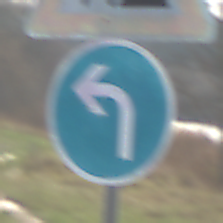
Verkehrszeichen: VorgeschriebeneFahrtrichtungLinks
Zusatzzeichen oben: Arbeitsstelle
Umgebung: Outdoor, Nature
Tageszeit: MorningAfternoon
Wetter: PartlyCloudy
Licht: Natural
Jahreszeit: NotSpecified
Kontrast: HighContrast